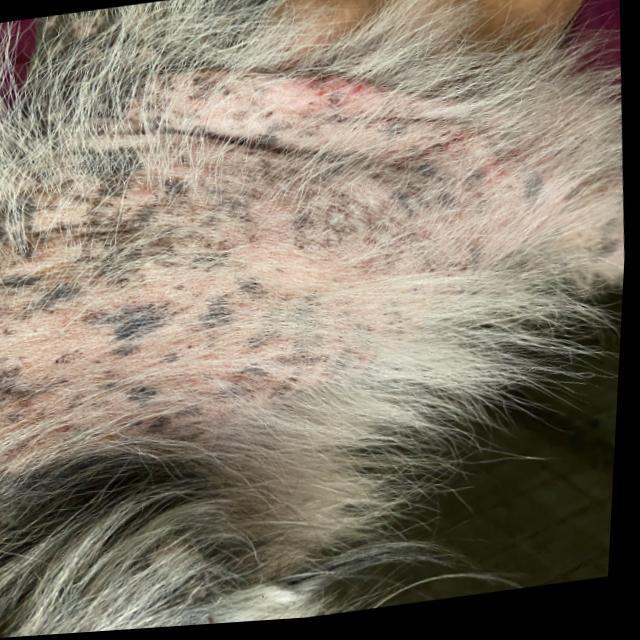
Canine demodicosis (Demodex mange) — caused by Demodex canis mites. Presents with alopecia, follicular papules, pustules, and comedones. Often localized on face and forelimbs.